Field crop: maize
Growth stage: 2
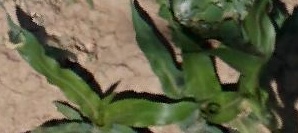
Species: maize